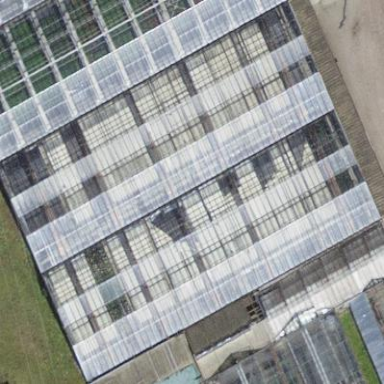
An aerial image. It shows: Greenhouse.